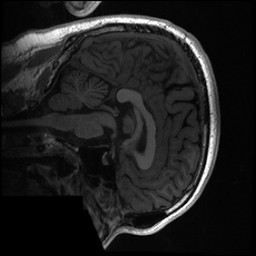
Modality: T1w
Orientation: sagittal
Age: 23
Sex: male